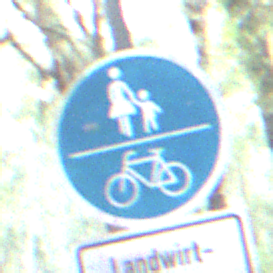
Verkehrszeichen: GemeinsamerGehUndRadweg
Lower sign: BesondereFahrzeugeUndTransportgueter6
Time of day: SunriseSunset
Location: Outdoor (Nature)
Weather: NotSpecified
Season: Autumn
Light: Natural